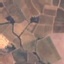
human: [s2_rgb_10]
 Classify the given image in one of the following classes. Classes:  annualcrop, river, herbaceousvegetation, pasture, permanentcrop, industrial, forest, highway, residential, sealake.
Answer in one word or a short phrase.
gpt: PermanentCrop